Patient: sex M, age 52
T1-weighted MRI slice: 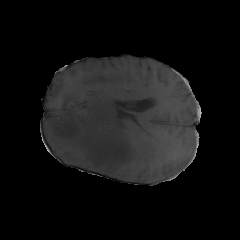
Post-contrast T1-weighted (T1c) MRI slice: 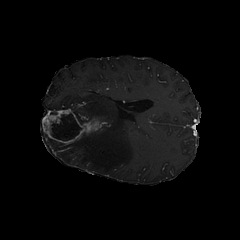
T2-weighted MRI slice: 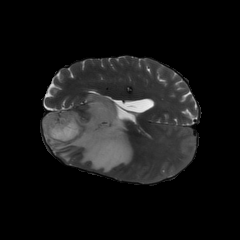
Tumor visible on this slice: yes
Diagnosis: Glioblastoma, IDH-wildtype
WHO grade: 4